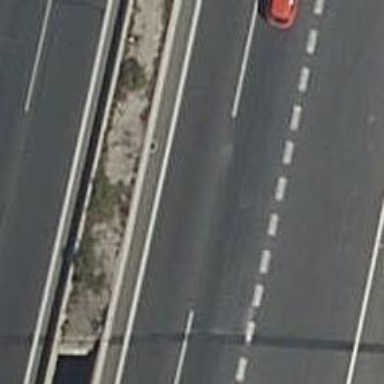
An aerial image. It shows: Bridge over motorway.